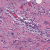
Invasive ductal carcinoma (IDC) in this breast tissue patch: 1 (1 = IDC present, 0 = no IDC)